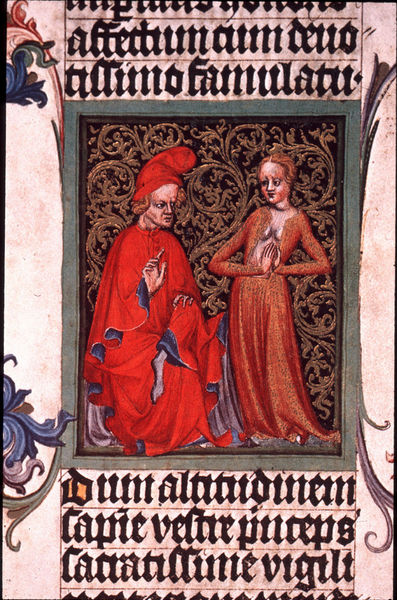
Titel: Die Goldene Bulle
Institution: Wien, Österreichische Nationalbibliothek
Schlagwörter: blau, mann, umhang, blumen, busen, frau, rot, haube, malerei, ornament, alt, mütze, bibel, falten, bild, hände, gitter, kirche, gewand, gold, mantel, paar, personen, gotik, ranken, brüste, schrift, barfuss, fuss, rechteck, initiale, buchseite, schnörkel, mittelalter, priester, bitte, pfalnzen, latein, rotes gewand, buchmalerei, preister, ermahnung